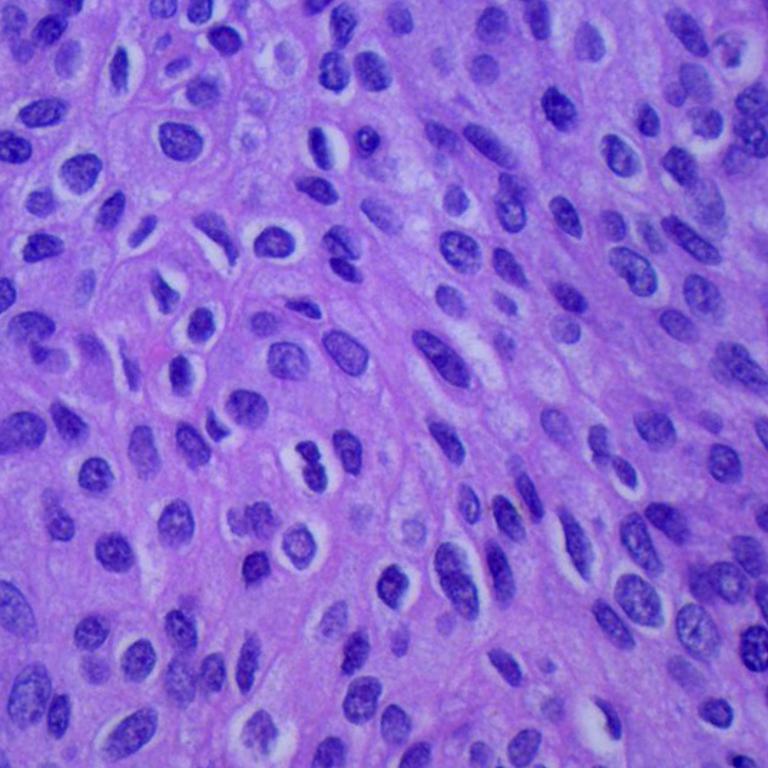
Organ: lung
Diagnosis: squamous carcinomas